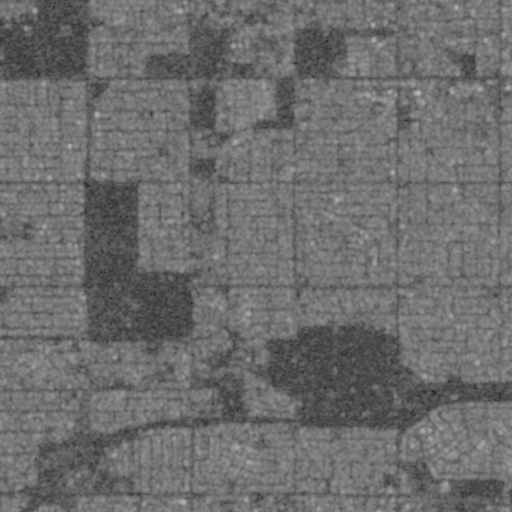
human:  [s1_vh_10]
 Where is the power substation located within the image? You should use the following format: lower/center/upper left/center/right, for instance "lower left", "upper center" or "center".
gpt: The power substation is located in the upper center of the image.
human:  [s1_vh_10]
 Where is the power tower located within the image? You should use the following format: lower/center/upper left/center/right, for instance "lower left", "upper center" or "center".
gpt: The power tower is located in the upper of the image.
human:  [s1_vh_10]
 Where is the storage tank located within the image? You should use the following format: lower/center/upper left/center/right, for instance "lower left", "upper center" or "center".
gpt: The storage tank is located in the lower center of the image.
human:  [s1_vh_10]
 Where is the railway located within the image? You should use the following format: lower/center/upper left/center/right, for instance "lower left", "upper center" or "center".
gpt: The railway is located in the upper right of the image.
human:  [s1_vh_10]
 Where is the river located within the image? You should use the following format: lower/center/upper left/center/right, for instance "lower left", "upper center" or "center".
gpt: The river is located in the lower right of the image.
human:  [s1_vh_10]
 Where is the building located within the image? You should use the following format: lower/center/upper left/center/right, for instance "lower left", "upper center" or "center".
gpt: There is no building in the image.

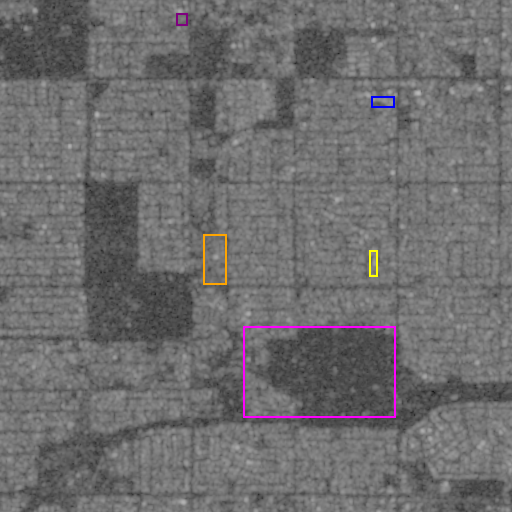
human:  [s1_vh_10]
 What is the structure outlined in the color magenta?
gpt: The structure outlined in magenta is a crop field.
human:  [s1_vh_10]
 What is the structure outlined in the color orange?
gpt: The structure outlined in orange is a park.
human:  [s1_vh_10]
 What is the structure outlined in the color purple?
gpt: The structure outlined in purple is a power substation.
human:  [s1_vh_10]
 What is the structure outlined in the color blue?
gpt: The structure outlined in blue is a building.
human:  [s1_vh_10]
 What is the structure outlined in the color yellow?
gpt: The structure outlined in yellow is a building.
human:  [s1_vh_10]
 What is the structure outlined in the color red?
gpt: There is no red outline.